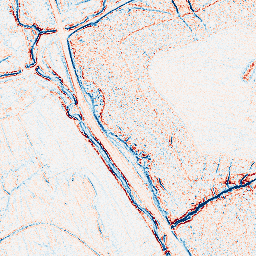
Category: edge_preserving
Decomposition family: bilateral
Decomposition parameters: d: 5
sigma_color: 75
sigma_space: 25
Upsampling method: bicubic_3x
Upsampling parameters: scale: 3
Upsampling scale: 3